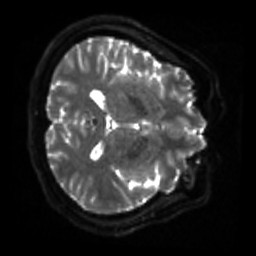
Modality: sbref
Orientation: axial
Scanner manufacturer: siemens
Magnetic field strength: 3 T
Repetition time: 4 s
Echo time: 0.0594 s